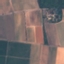
Label: PermanentCrop